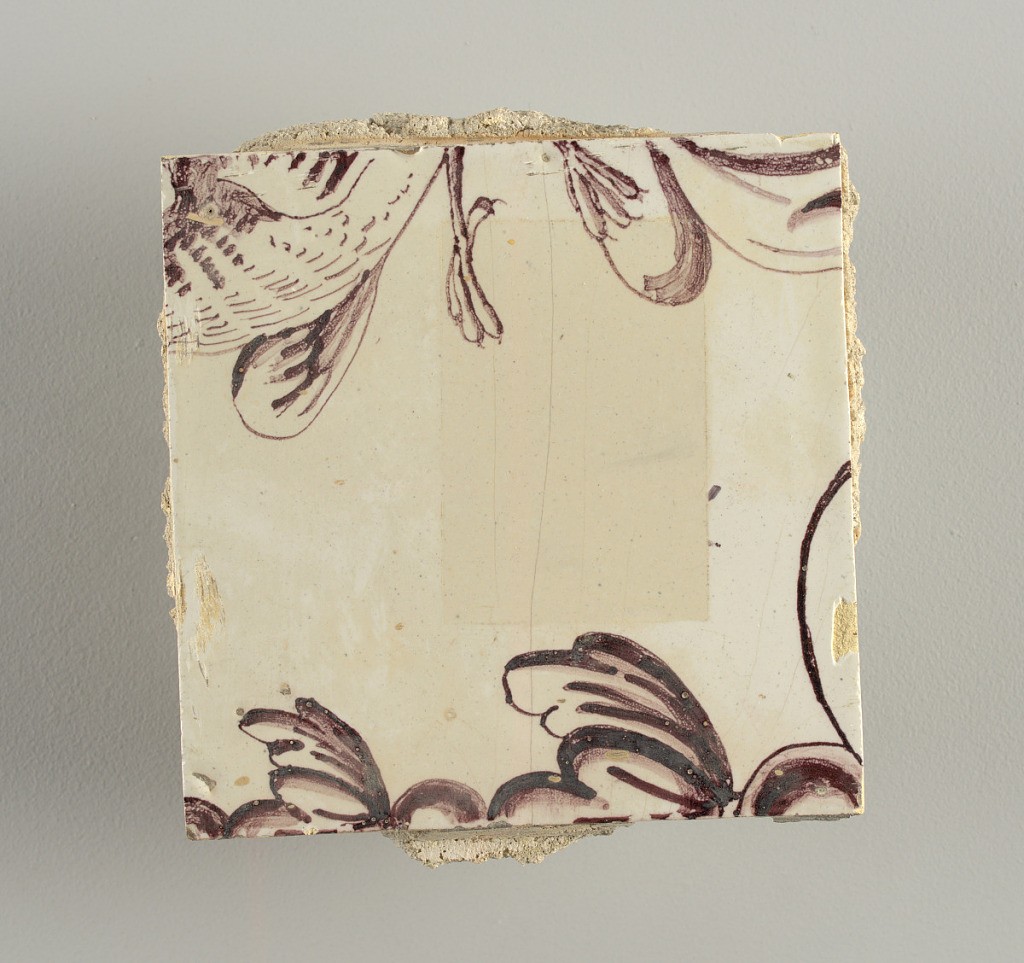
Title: Wall facing
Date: ca. 1725
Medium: tin-glazed earthenware, underglaze
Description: Running design for a frieze or a dado, composed of scrolls of foliage and strapwork, and four repeating motifs--a seated woman in a small upright oval medallion, a putto seated on a rocailled base, and strapwork in axial pattern.  The various panels, A to F, show various repeats of the same design, all being five tiles high and a varying number of tiles wide.